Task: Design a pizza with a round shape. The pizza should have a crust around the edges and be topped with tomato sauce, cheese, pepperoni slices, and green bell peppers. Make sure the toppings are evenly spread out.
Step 672:
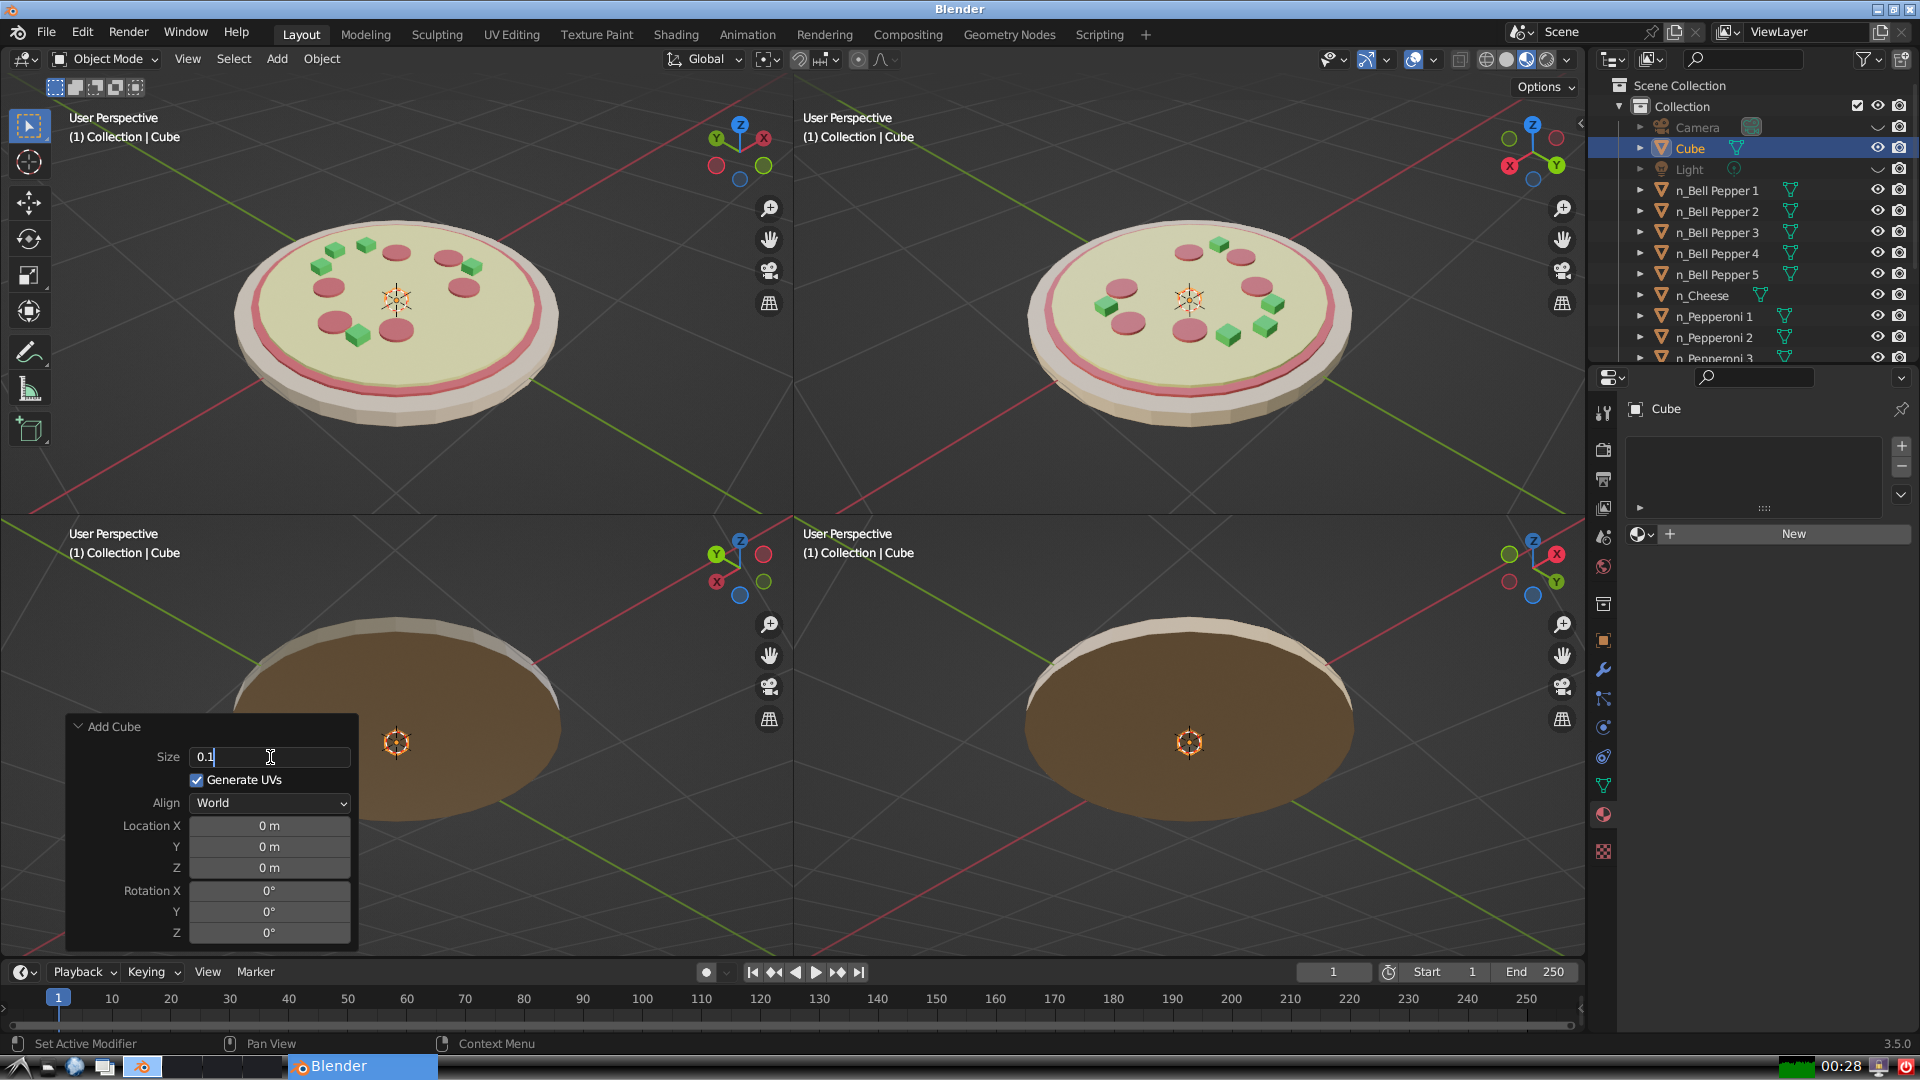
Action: {"key_press": ['Return']}